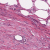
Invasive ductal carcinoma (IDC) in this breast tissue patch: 0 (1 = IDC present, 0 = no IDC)